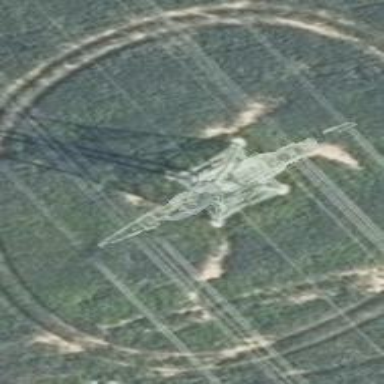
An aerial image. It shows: Power tower.